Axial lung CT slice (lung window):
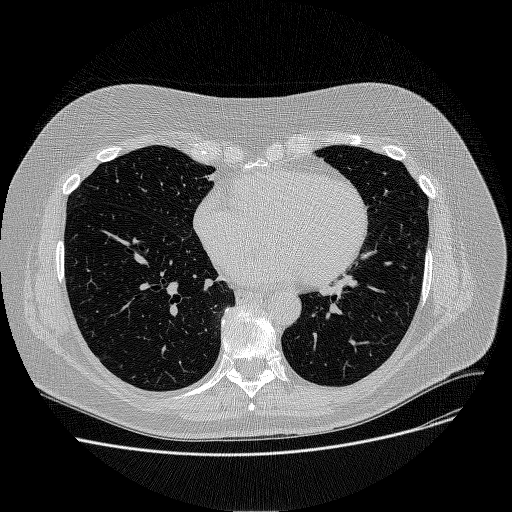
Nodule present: no